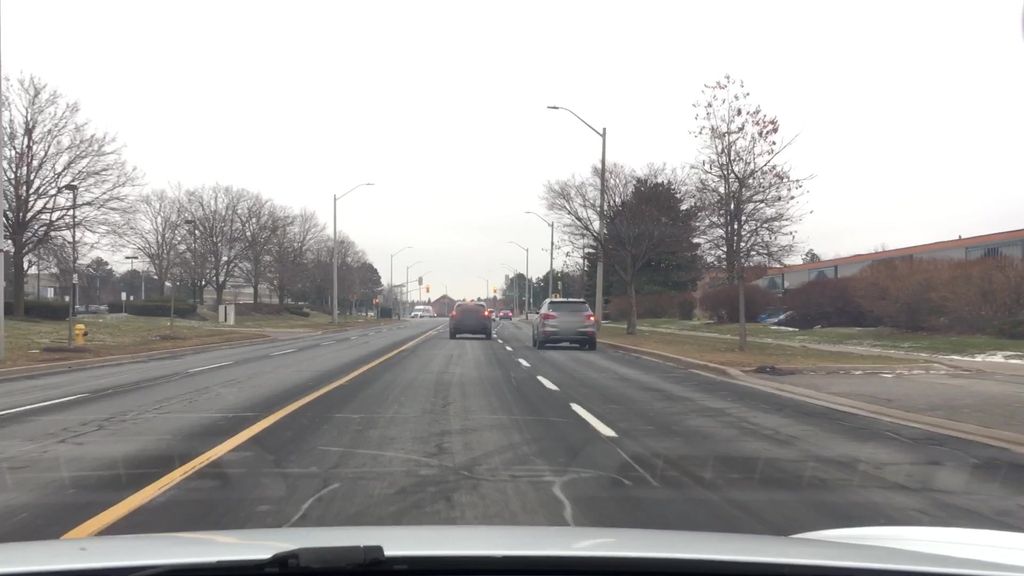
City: toronto